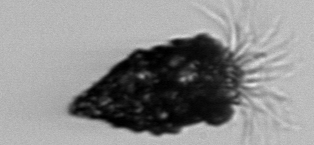
Label: Tintinnopsis